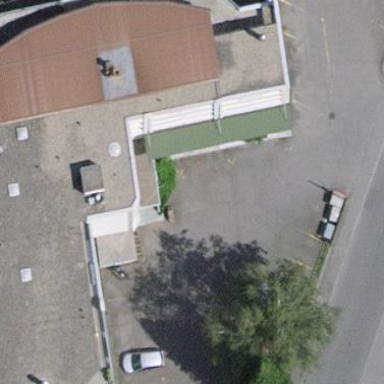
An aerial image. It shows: School building.